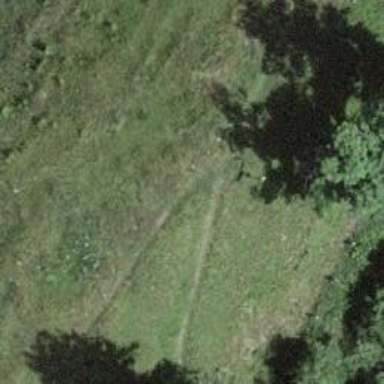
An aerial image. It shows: Grassy path.